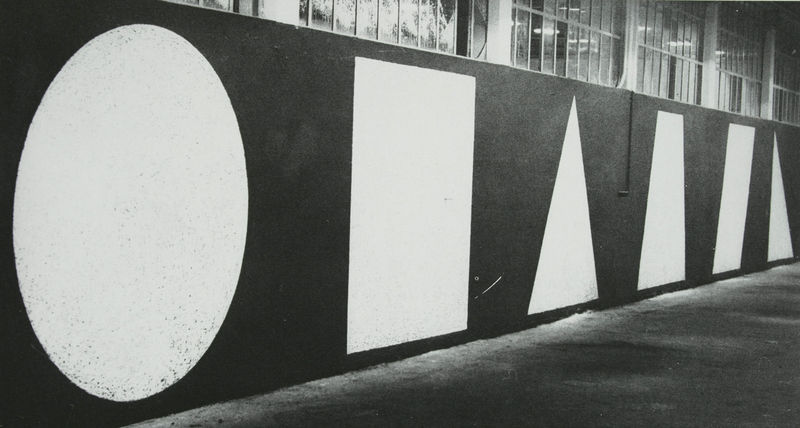
Titel: Installation "Construction in Process", Lodz, Polen - On black walls seven white geometric figures (II)
Künstler: Sol Lewitt
Schlagwörter: schatten, weiß, dreieck, fenster, licht, schwarz, straße, wand, kreis, rund, formen, fabrik, foto, hell dunkel, eckig, kegel, kunst, raute, museum, sol, geometrie, lewitt, quadrat, viereck, installation, paralelogramm, fotographe, grometrie, geometriscvh